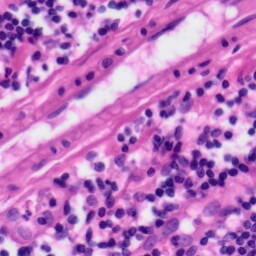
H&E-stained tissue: Tonsil